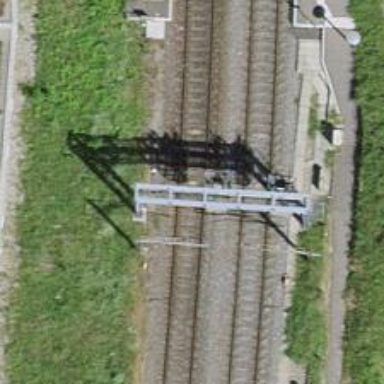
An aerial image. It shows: Railway signal.